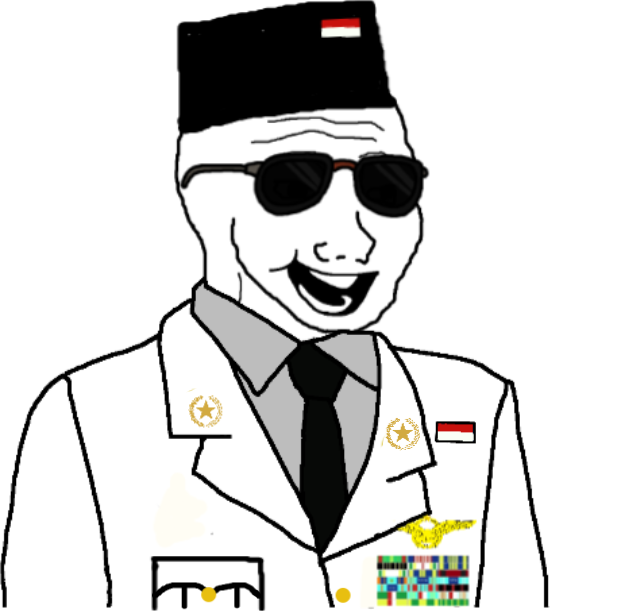
Label: 5_Bloomer